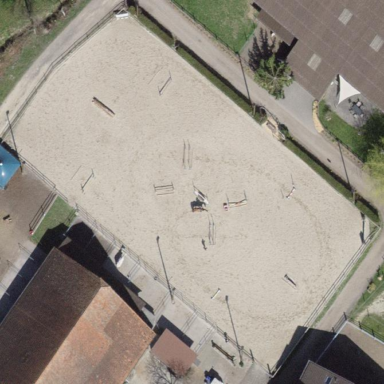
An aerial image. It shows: Equestrian pitch used for leisure and sports activities.